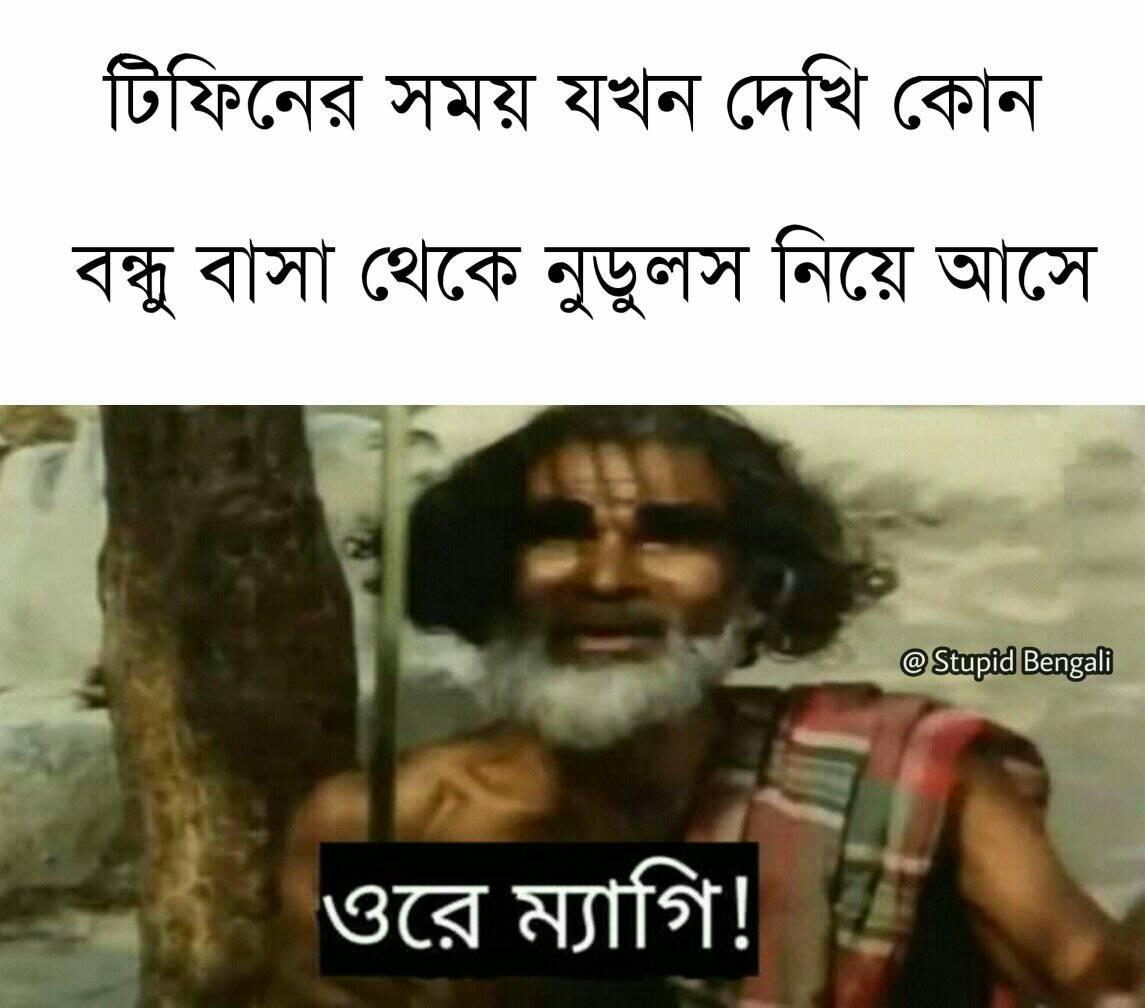
Text: টিফিনের সময় যখন দেখি কোন বন্ধু বাসা থেকে নুড়ুলস নিয়ে আসে ওরে ম্যাগি
Label: Non Hate